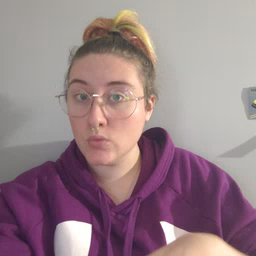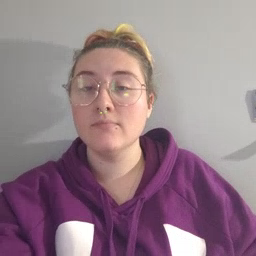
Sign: finish